Interaction volume radius: 10 \u00c5
Interaction volume height: 50 \u00c5
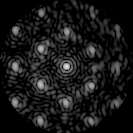
Disorder parameter: 0.3316